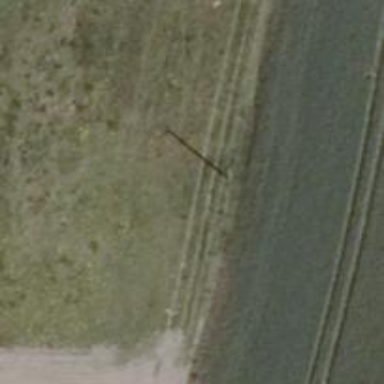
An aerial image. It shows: Minor power line.